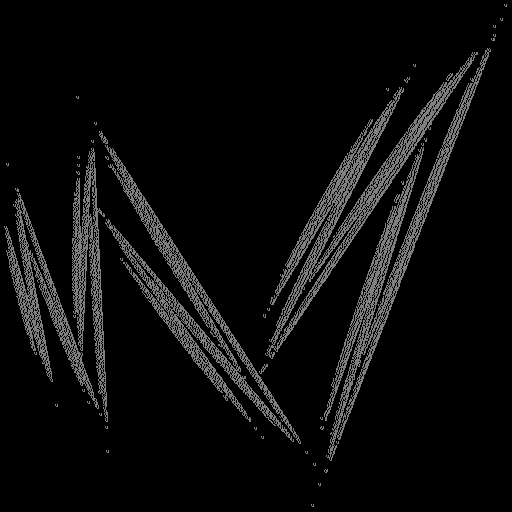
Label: bamboofern